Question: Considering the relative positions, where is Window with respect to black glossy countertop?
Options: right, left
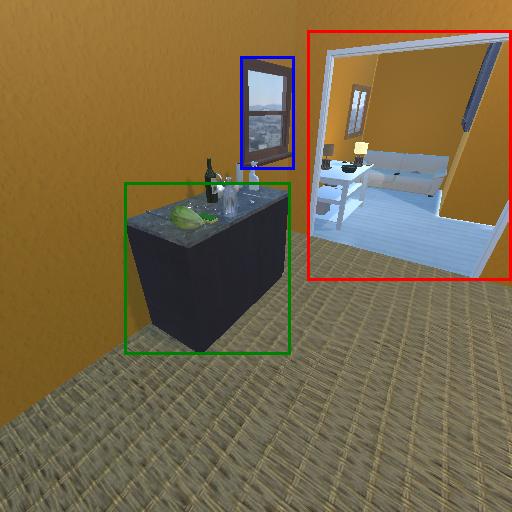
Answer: right